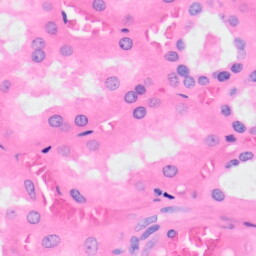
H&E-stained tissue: Kidney